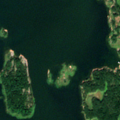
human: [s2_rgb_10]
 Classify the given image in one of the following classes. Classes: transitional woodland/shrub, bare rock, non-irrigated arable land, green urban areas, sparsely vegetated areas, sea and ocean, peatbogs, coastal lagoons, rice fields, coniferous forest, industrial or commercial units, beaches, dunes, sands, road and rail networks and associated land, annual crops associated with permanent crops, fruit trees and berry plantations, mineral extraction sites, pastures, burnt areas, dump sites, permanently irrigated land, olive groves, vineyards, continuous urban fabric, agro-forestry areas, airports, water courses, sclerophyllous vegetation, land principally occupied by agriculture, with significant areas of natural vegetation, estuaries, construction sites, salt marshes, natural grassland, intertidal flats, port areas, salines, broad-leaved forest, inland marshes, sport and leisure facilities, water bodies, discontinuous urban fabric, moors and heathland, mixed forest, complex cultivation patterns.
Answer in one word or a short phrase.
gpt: coniferous forest, sea and ocean